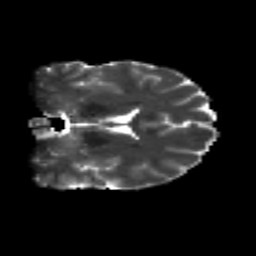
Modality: T2w
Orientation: coronal
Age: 30
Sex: female
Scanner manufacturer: siemens
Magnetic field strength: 3 T
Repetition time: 8.8 s
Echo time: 0.085 s